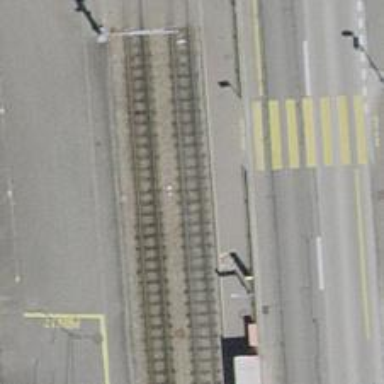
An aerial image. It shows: Tram stop with public transport stop position.